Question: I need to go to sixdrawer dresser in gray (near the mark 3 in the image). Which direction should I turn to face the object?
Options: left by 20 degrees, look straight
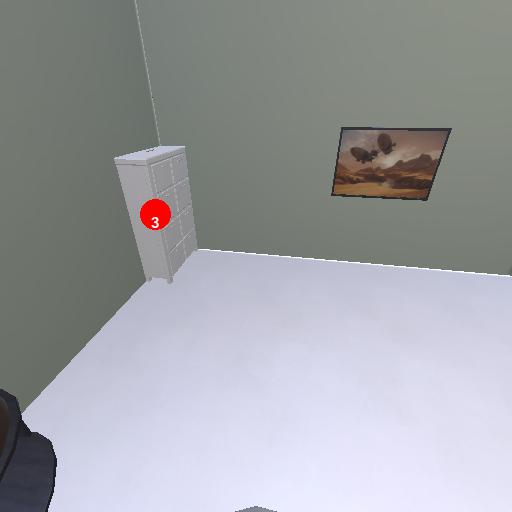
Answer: left by 20 degrees